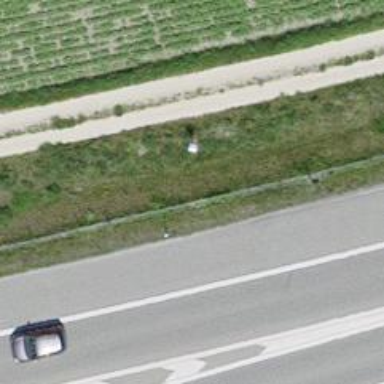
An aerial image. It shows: Aerial marker.